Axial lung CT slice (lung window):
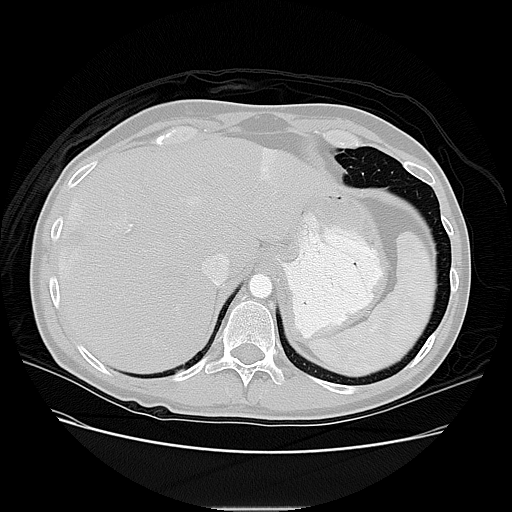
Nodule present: no